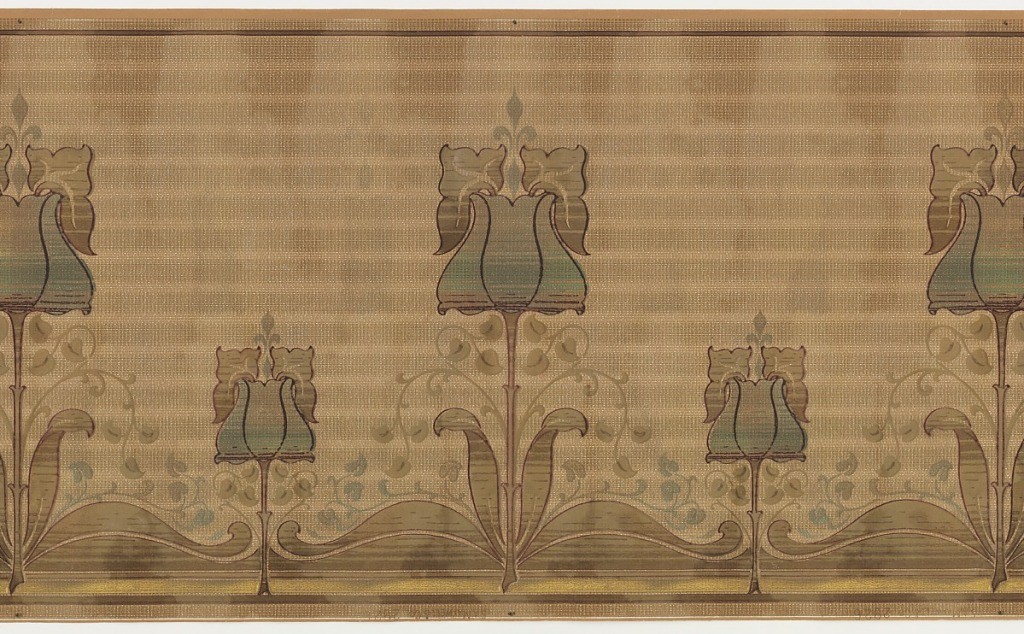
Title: Frieze
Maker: Maxwell & Co., S.A., Chicago, Illinois, USA
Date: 1905–1915
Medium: Machine-printed paper
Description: Irises with a fleur-de-lis protruding from the top. Every other one tall; in betwen ones are short. Leaves in between in ogee motif. Background looks woven with highlighted then darkened stripes. Printed in maroon, olive, tan, metallic green, and specks of white.